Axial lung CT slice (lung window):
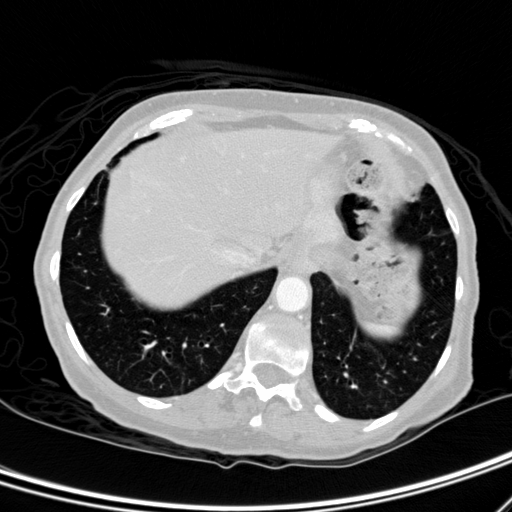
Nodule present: no